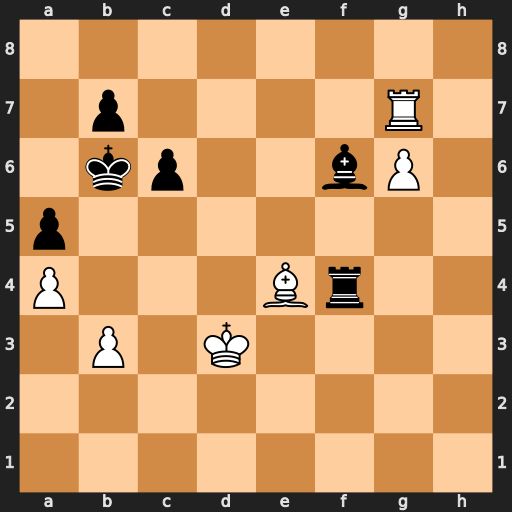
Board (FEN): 8/1p4R1/1kp2bP1/p7/P3Br2/1P1K4/8/8
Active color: w
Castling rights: -
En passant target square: -
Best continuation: Rf7 Rg4 Rxf6